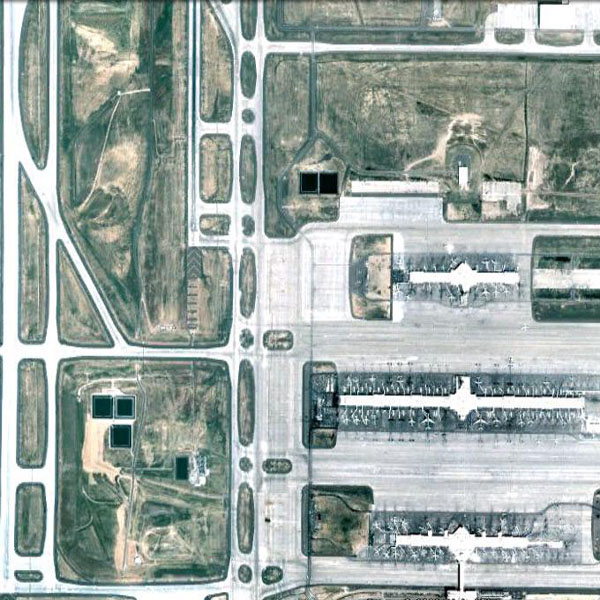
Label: Airport